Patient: sex F, age 54
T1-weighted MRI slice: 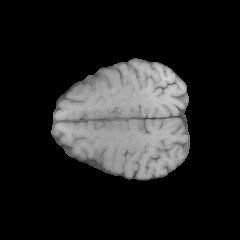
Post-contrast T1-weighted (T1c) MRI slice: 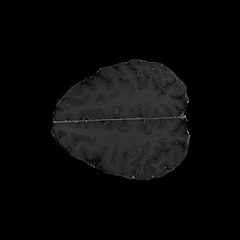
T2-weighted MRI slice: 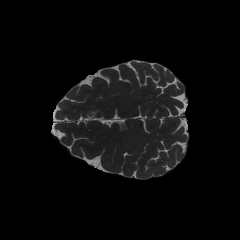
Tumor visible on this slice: no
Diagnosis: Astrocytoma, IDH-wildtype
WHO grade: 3